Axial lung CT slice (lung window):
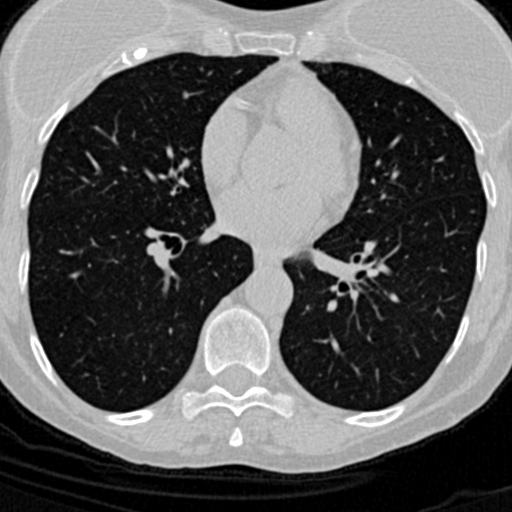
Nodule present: no